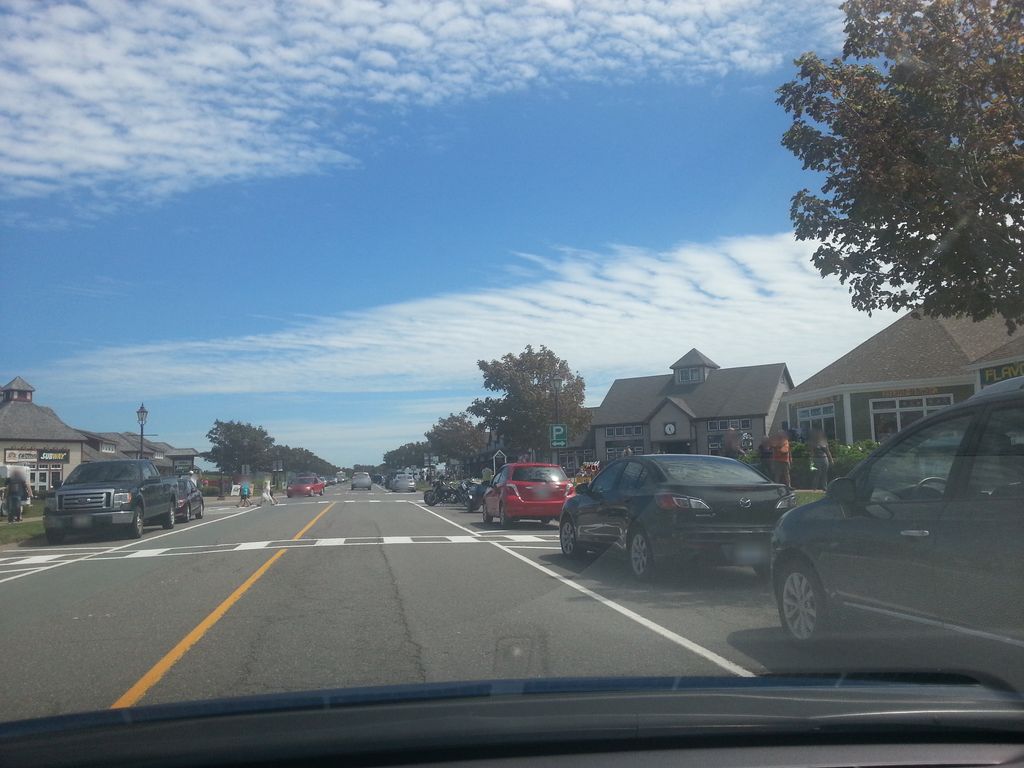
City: charlottetown